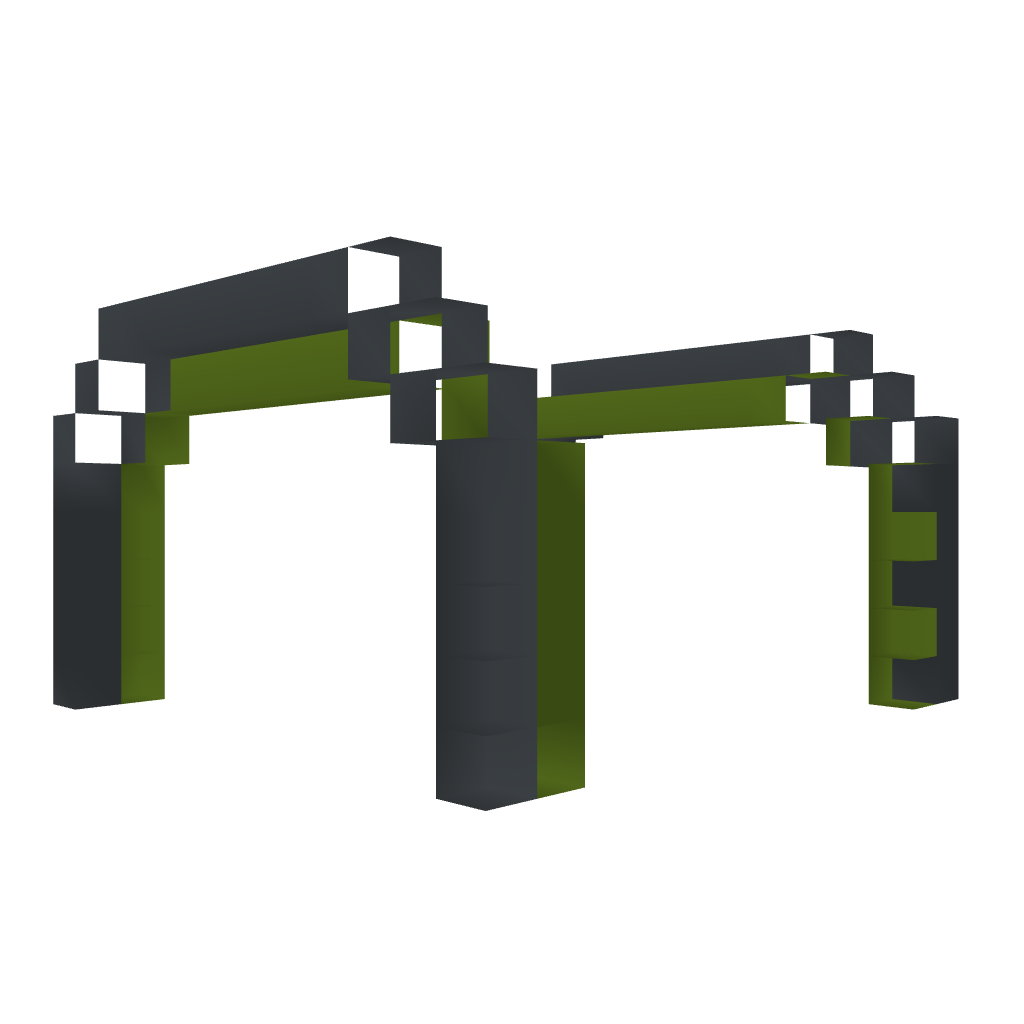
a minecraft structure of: HANGAR